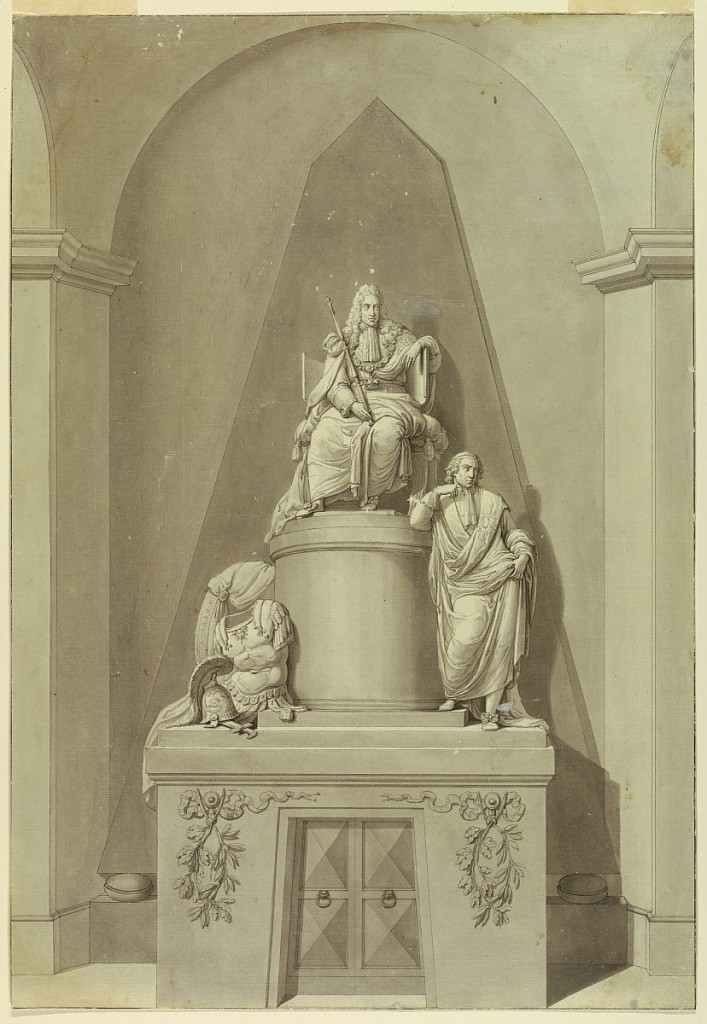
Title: Sepulchral Monument of James III and Henry Cardinal York
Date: ca. 1818
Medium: Pencil, pen, wash, and Chinese ink.
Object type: Drawing
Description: James is seated on top of a round pedestal against which the Cardinal is leaning. The lower pedestal is formed by a sepulchral chamber with closed doors. A pyramid rises in the background. The setting shows a niche flanked by pilasters supporting a vault. Framing lines are found throughout and are partially cut off.